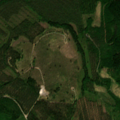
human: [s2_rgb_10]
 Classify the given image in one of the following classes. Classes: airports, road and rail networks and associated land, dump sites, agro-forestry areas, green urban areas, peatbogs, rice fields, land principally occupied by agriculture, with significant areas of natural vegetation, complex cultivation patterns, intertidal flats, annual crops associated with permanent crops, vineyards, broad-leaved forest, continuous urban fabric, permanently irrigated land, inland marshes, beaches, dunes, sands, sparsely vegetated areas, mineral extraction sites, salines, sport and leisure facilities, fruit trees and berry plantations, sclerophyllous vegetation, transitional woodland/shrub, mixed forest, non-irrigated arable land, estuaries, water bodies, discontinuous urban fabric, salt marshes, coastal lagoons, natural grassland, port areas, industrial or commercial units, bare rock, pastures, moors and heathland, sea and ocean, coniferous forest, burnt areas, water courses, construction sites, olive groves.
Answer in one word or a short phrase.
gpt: coniferous forest, mixed forest, transitional woodland/shrub